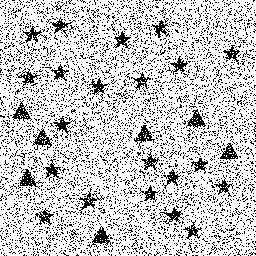
Squares: 0
Triangles: 7
Stars: 21
Total shapes: 28